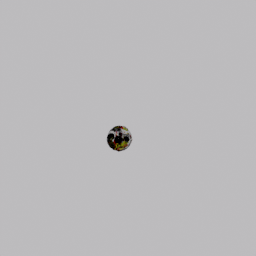
Label: nature